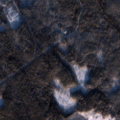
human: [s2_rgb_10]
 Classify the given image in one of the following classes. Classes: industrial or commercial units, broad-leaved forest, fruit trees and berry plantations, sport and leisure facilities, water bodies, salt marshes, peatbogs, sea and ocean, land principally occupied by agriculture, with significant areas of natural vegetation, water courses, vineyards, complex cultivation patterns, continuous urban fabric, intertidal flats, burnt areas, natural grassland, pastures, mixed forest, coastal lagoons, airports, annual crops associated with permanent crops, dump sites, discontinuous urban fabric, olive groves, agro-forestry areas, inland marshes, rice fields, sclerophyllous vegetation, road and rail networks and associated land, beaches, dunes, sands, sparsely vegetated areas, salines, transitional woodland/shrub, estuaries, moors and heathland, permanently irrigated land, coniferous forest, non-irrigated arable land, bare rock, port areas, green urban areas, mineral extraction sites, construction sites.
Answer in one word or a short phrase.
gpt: coniferous forest